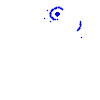
Particle: pion